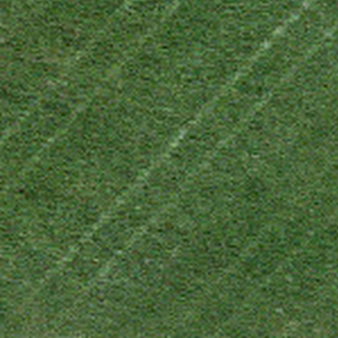
Label: other